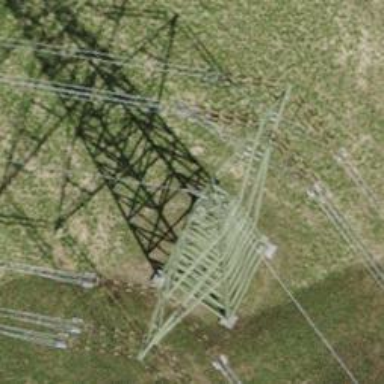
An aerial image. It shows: Power line is depicted.